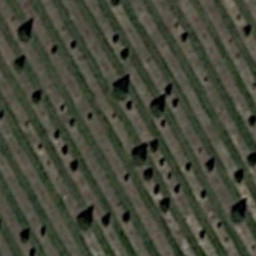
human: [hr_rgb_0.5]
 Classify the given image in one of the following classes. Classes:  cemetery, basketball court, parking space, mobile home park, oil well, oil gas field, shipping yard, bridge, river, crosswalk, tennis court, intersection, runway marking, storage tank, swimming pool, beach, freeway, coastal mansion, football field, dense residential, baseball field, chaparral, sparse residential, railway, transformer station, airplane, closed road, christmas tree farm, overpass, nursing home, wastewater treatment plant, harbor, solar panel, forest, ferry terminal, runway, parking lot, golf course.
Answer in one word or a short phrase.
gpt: christmas tree farm